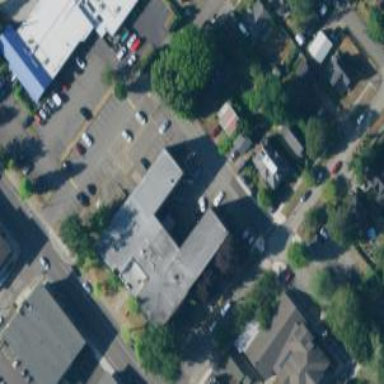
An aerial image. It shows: School.